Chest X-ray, PA view. Patient: 33 years old, sex F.
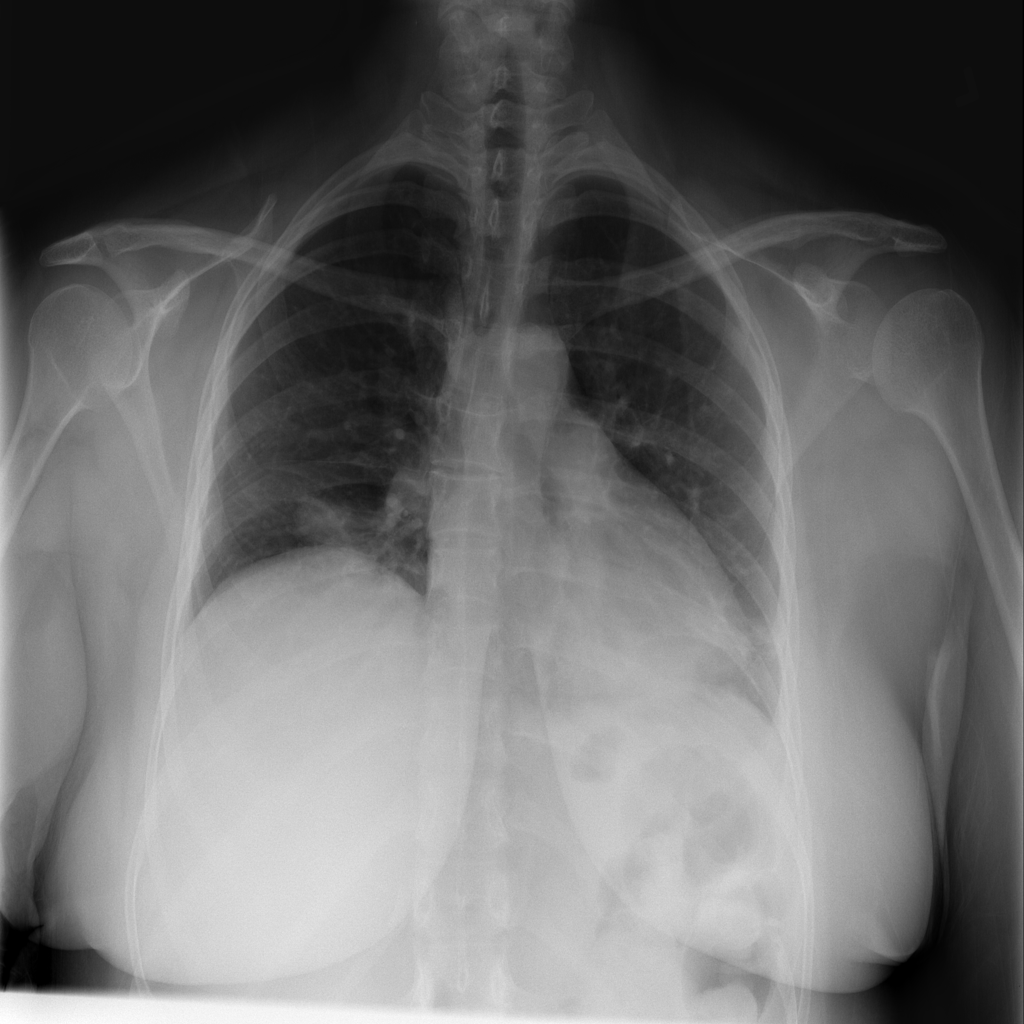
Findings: No Finding